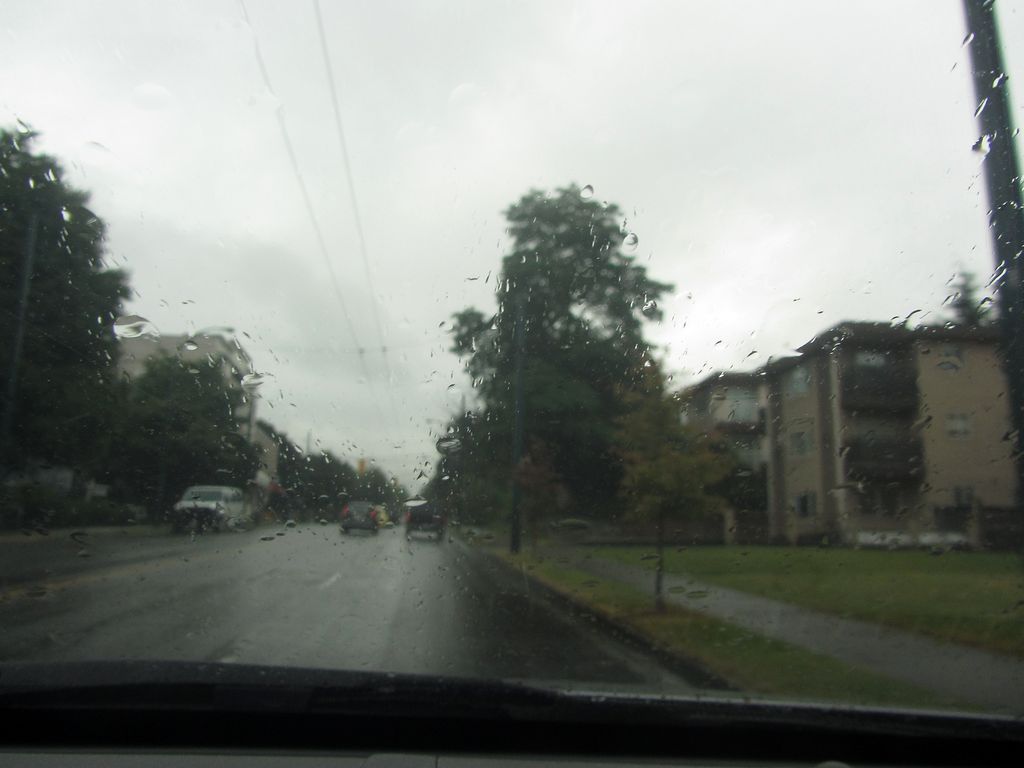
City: vancouver